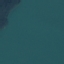
Land use / land cover: SeaLake